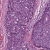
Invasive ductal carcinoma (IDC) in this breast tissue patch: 0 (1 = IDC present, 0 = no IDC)